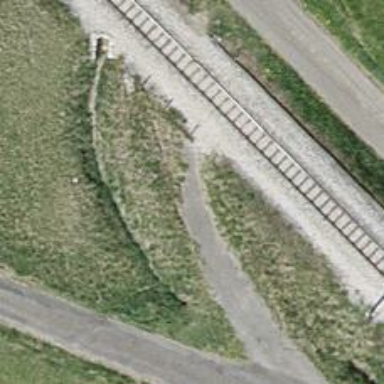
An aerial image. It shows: Paved track with grade 1 tracktype.